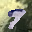
Label: 9